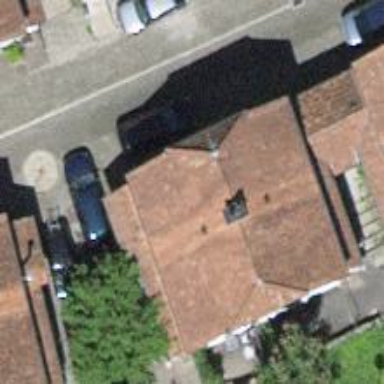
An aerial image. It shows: House with side-hipped roof made of roof tiles.